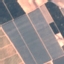
Land use / land cover: PermanentCrop